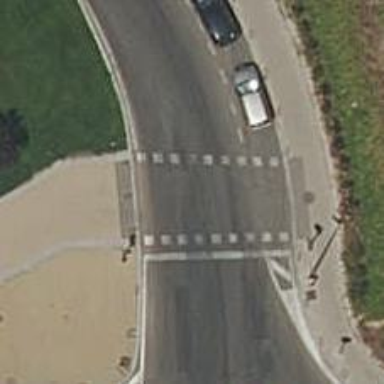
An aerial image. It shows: Road with traffic signals at the crossing.